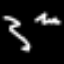
Label: squiggle